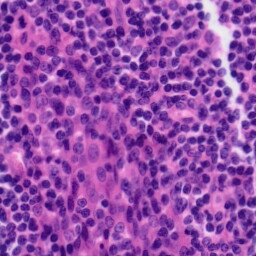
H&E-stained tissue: Tonsil